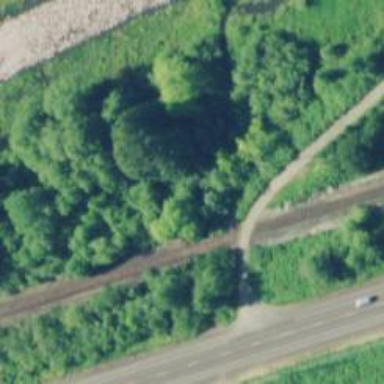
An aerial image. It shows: Railway track.